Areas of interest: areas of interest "Business office"
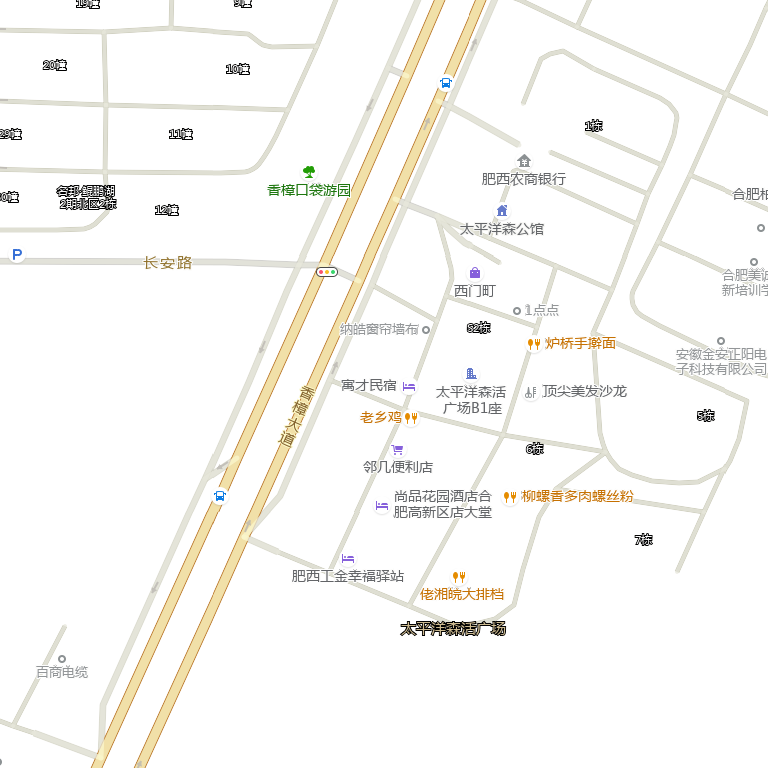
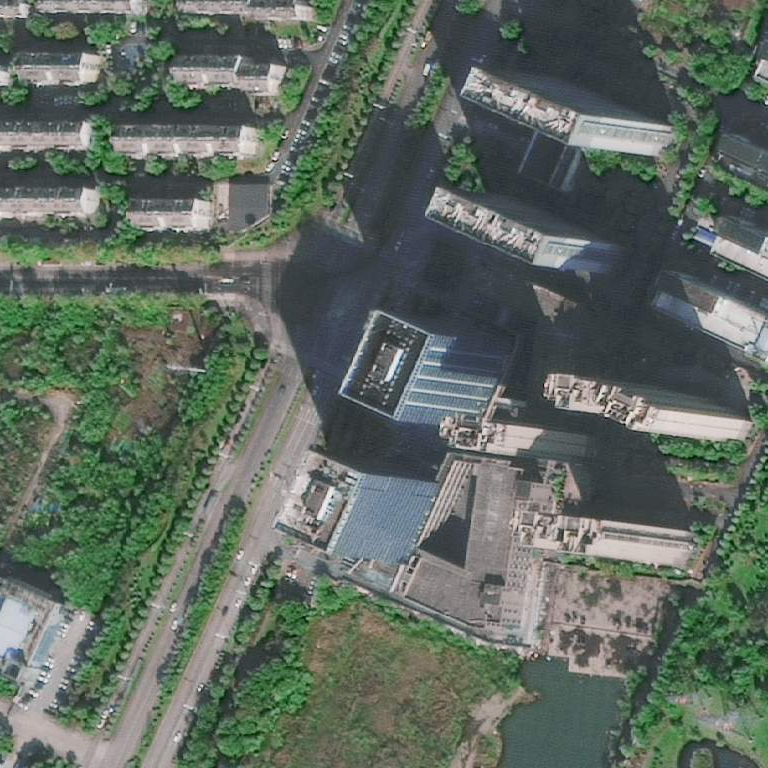